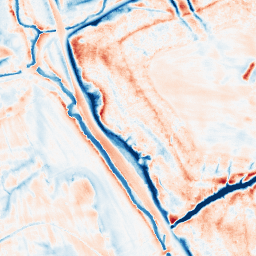
Category: trend_removal
Decomposition family: local_polynomial
Decomposition parameters: window_size: 21
degree: 2
Upsampling method: lanczos
Upsampling parameters: scale: 4
Upsampling scale: 4